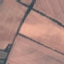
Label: AnnualCrop